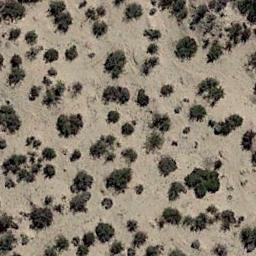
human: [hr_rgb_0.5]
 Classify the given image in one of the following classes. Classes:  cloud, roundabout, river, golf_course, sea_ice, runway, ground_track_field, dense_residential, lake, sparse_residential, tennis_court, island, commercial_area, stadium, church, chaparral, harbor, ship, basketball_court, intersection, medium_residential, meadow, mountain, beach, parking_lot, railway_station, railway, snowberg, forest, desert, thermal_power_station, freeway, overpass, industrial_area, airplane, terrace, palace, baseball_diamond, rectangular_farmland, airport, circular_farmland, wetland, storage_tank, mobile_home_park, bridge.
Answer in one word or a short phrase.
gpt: chaparral